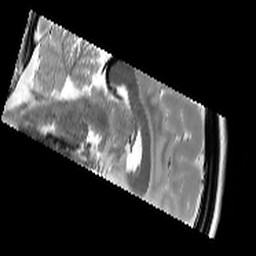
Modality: T2starw
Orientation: sagittal
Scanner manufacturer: siemens
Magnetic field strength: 3 T
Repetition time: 8.1 s
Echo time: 0.05 s